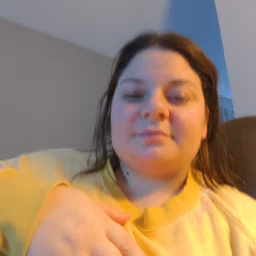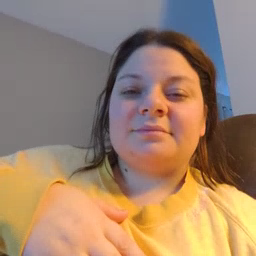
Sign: green